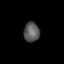
Tissue: lung
Cell type: Myeloid cells
Senescence score: 0.5617
Nuclear area (px): 302
Mean DAPI intensity: 89.546